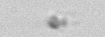
Label: detritus